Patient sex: M
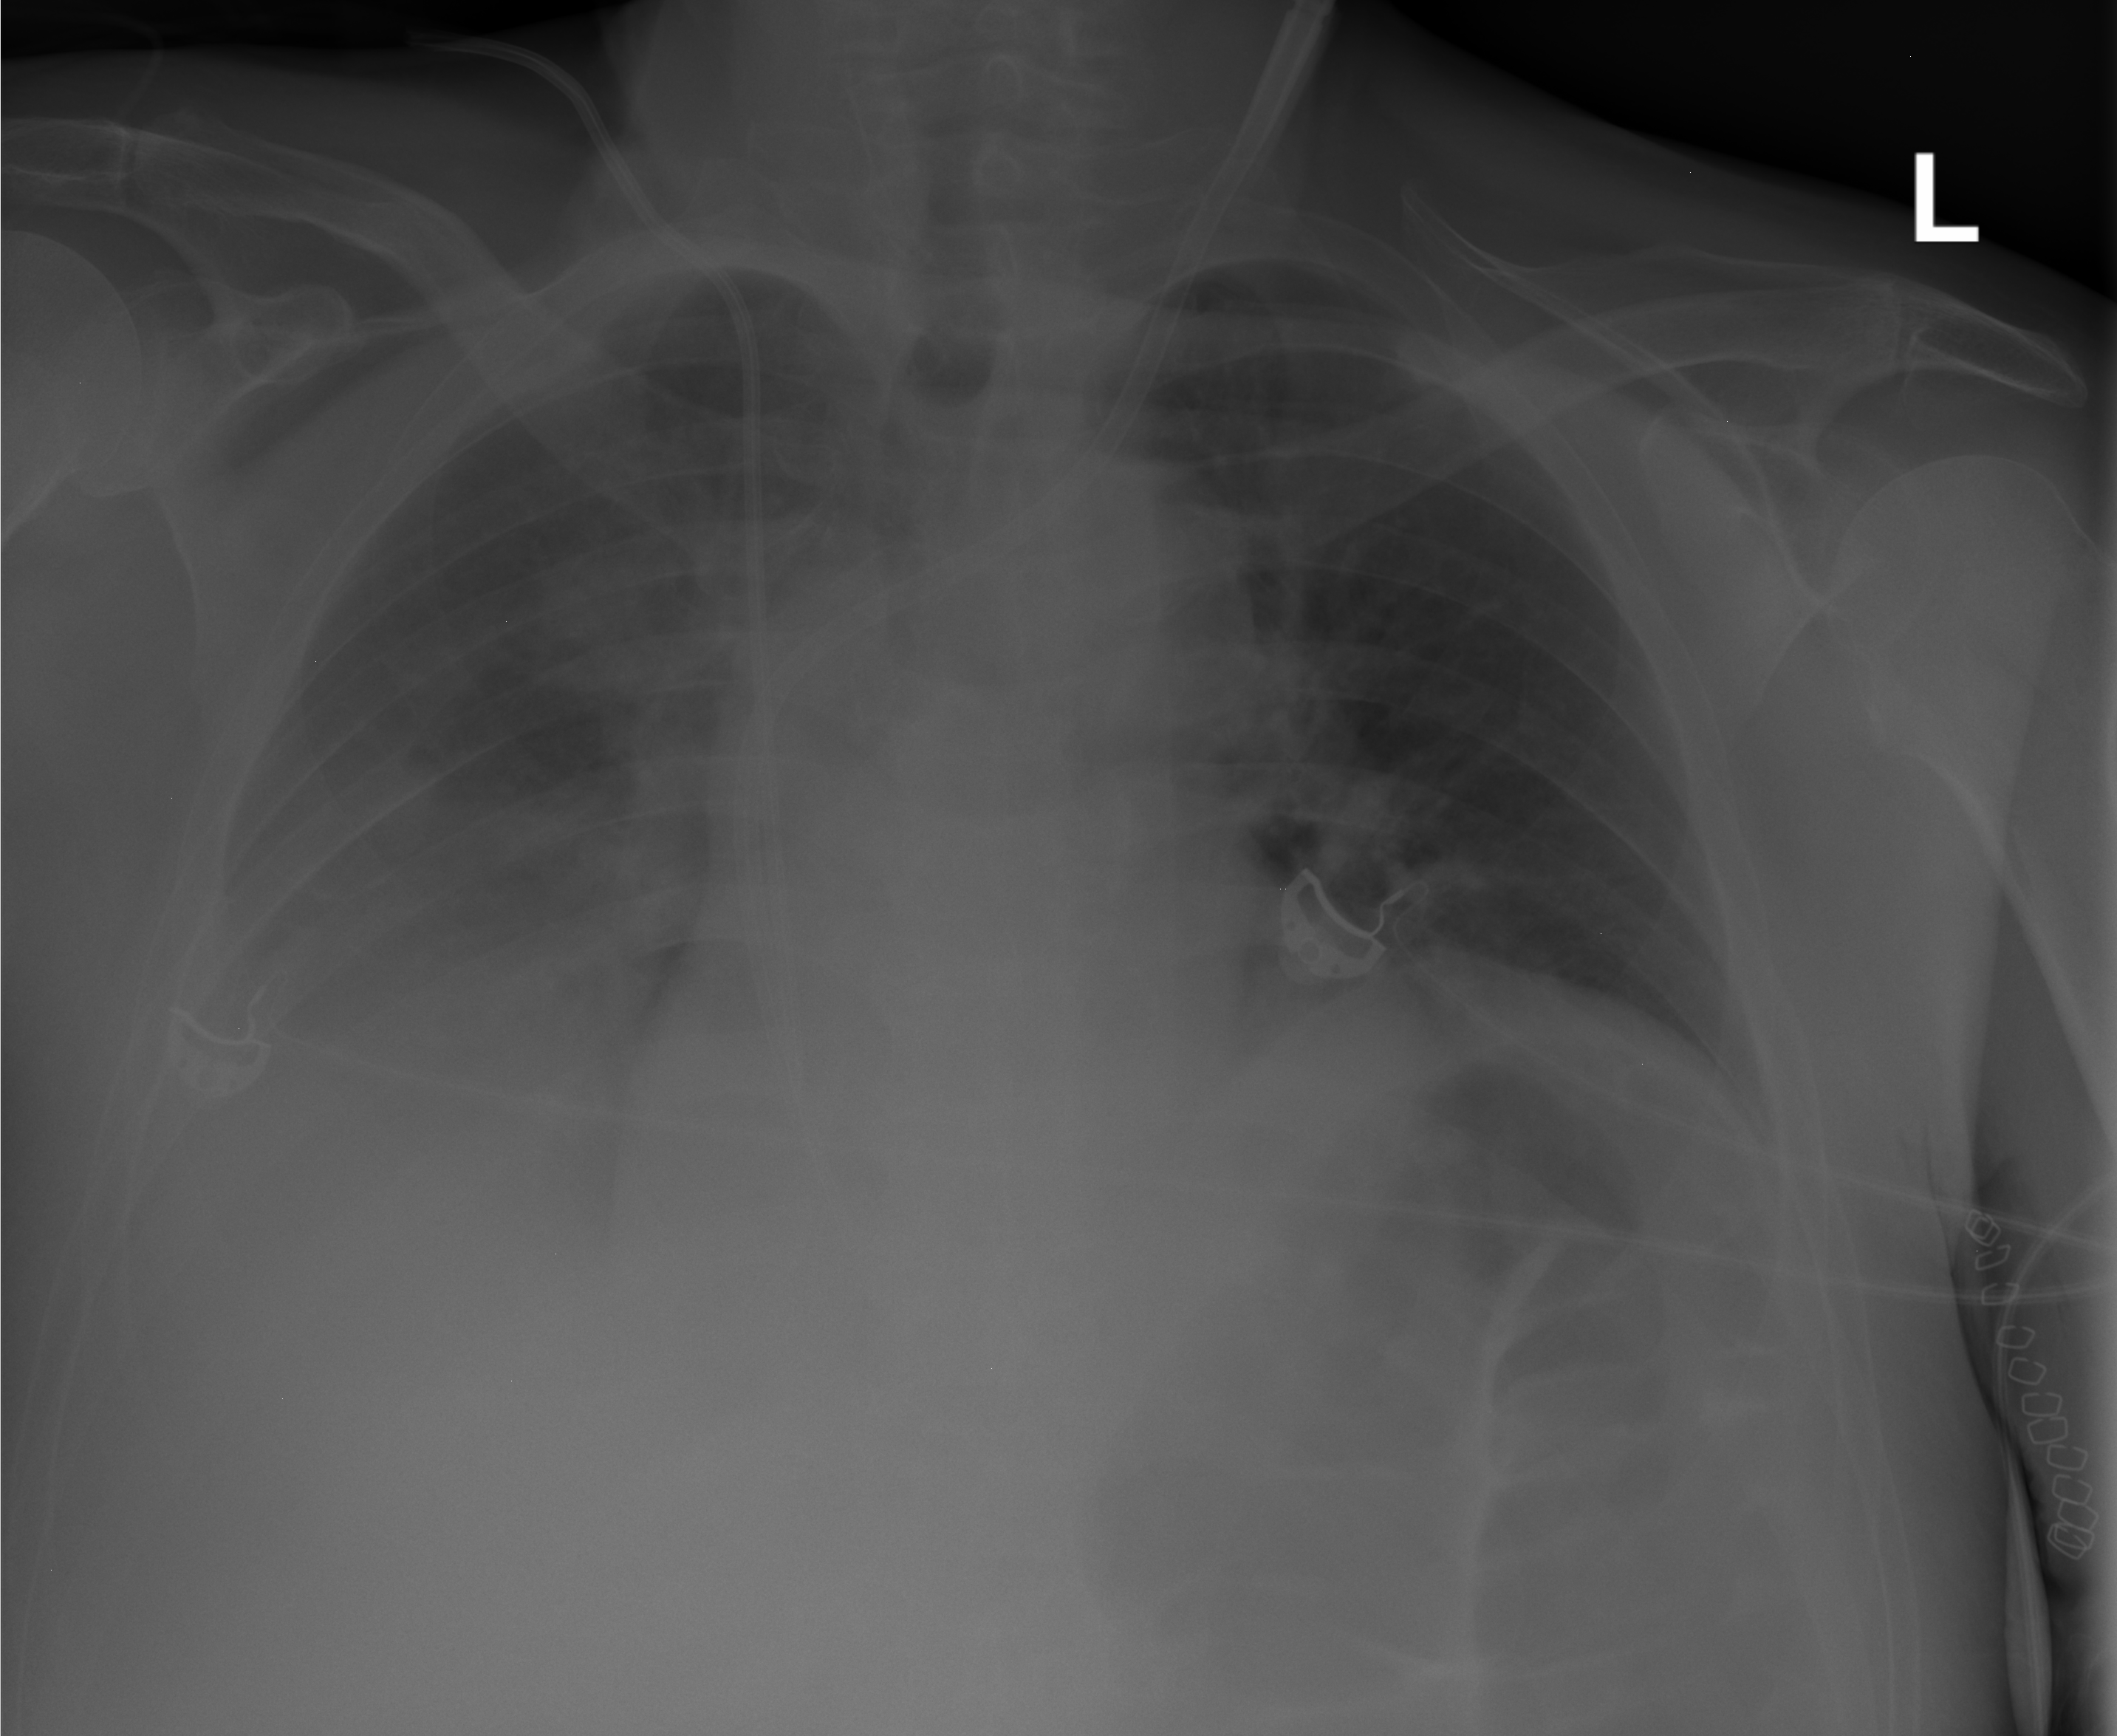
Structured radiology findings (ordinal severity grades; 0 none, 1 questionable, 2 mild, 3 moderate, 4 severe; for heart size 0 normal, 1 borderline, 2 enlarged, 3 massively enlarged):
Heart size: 0
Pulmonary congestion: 0
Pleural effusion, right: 3
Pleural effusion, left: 0
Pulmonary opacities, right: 0
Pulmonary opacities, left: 0
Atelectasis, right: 2
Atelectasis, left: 0